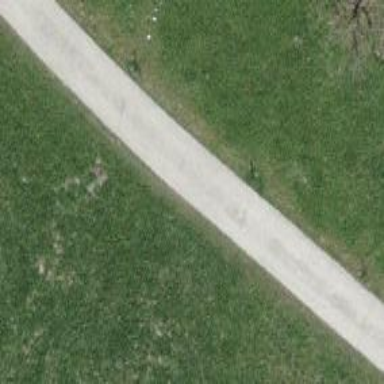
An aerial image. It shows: Service road with concrete surface.